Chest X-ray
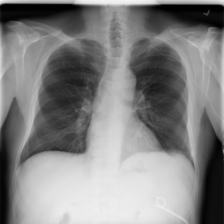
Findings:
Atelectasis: positive
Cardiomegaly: negative
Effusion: negative
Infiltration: negative
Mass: negative
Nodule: negative
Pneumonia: negative
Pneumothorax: negative
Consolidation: negative
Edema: negative
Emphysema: negative
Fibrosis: negative
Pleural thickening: negative
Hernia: negative